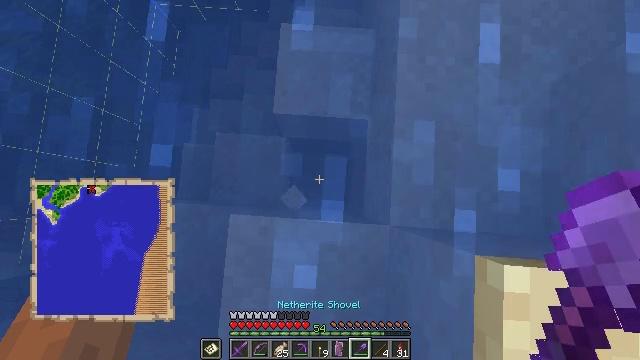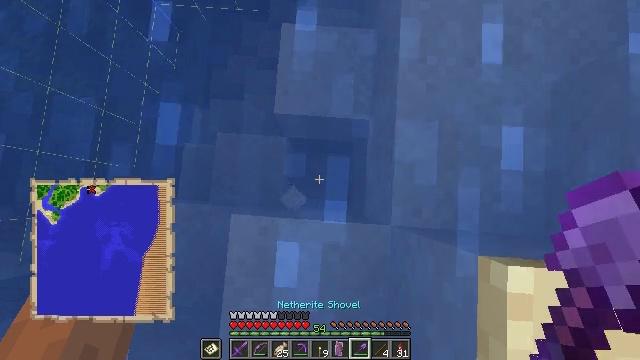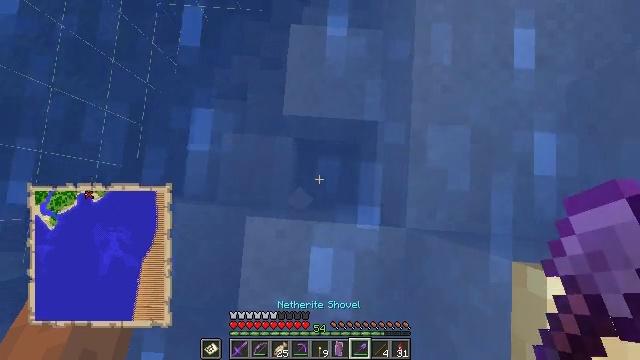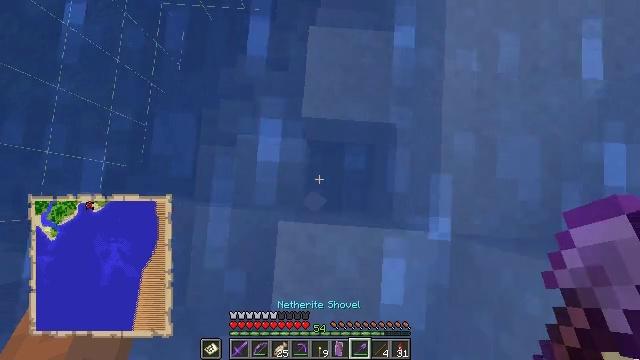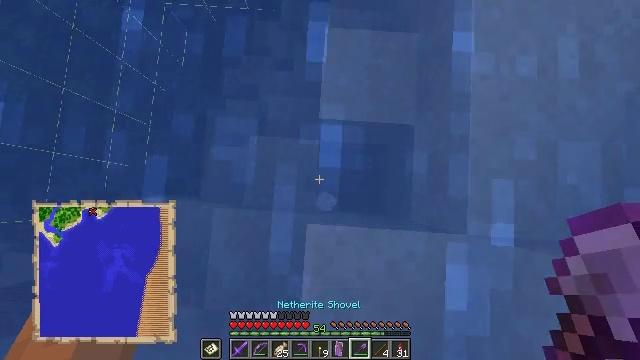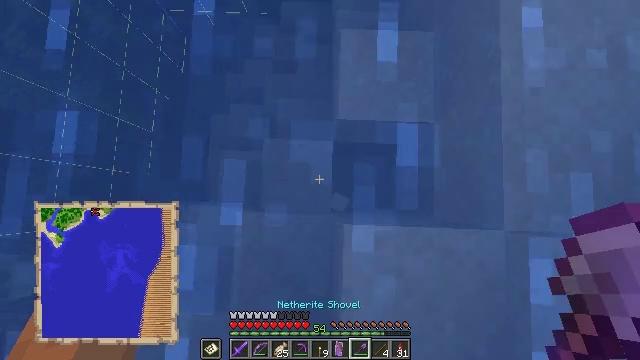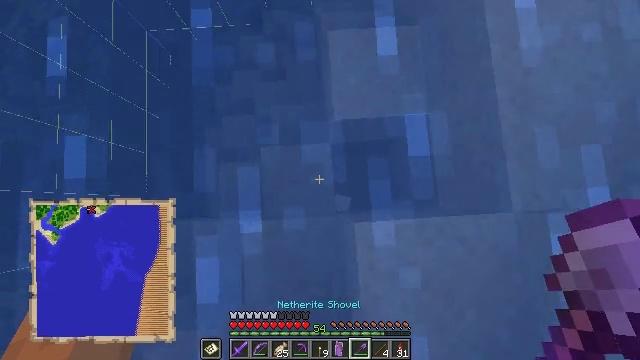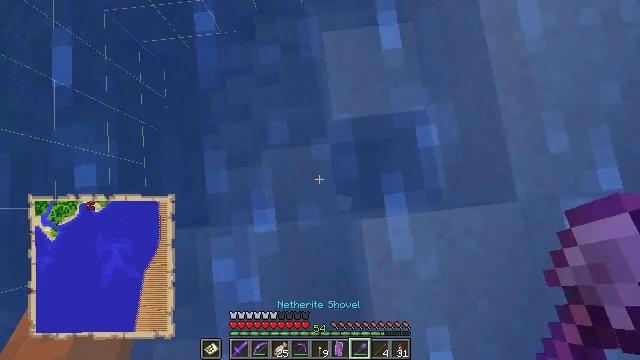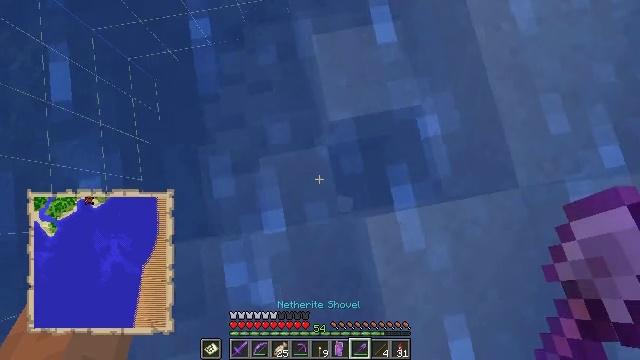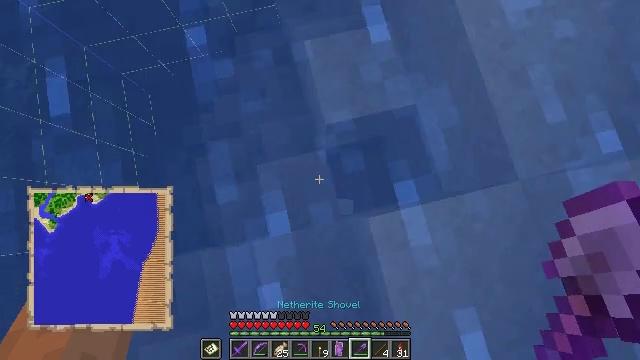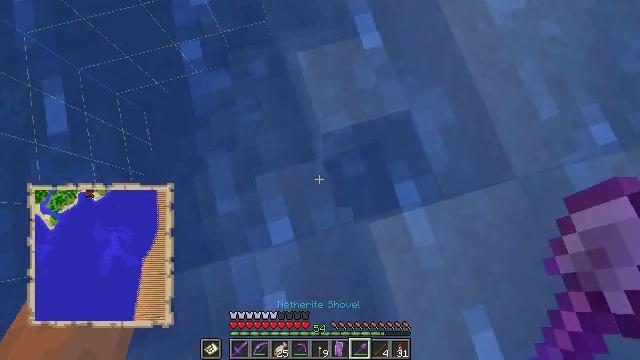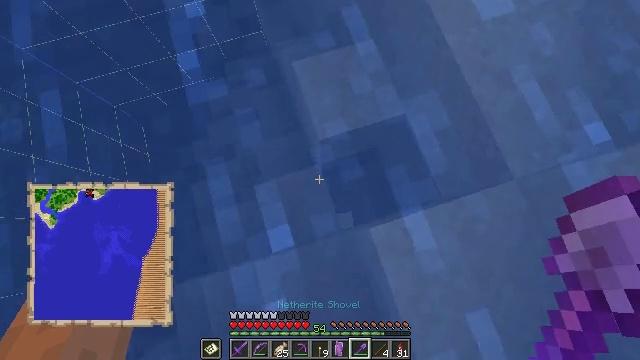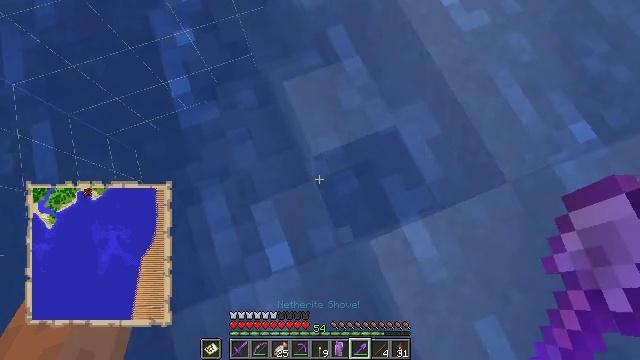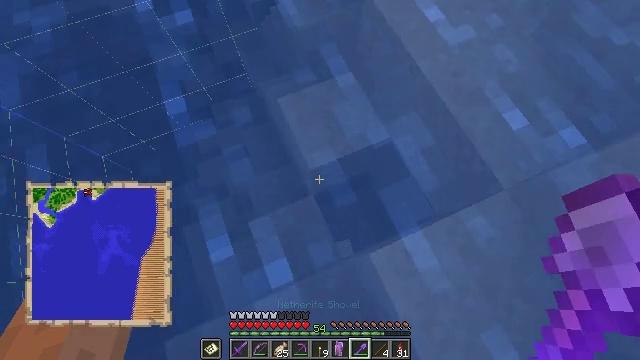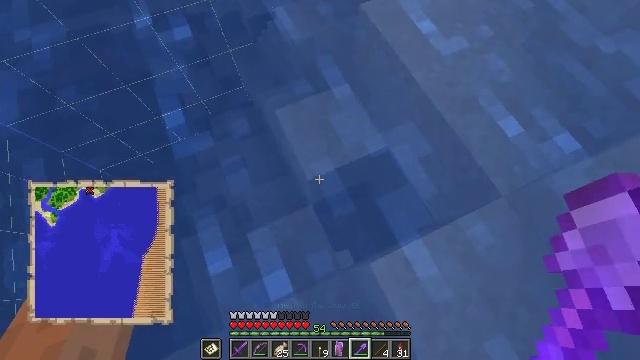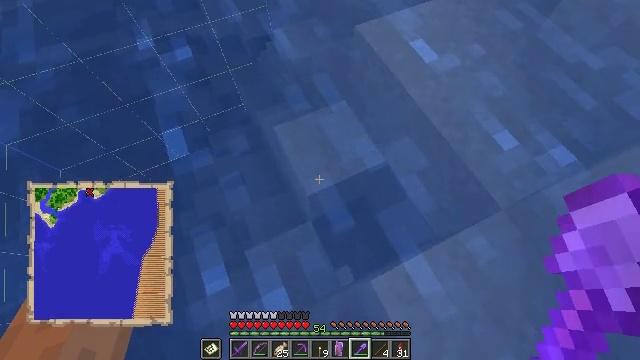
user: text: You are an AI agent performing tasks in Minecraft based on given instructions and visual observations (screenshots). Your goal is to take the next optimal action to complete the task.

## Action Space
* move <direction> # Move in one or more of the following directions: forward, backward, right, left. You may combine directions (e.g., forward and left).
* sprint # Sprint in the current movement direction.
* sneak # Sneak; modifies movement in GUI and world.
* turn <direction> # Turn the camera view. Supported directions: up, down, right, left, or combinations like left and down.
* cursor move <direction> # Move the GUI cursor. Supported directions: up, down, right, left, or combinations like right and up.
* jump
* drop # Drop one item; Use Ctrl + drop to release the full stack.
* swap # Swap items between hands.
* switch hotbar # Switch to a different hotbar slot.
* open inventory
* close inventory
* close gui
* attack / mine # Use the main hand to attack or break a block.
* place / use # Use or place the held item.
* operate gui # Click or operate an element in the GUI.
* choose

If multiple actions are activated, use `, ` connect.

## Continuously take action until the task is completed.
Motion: motion action
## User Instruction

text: Gather sand from the desert.
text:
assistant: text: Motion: move left
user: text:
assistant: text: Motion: move left
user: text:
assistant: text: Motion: move left
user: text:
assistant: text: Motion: move left
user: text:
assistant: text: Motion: turn right
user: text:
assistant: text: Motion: turn right
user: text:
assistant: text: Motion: turn right
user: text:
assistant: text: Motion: turn right
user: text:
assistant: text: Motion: turn right and up
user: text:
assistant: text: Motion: turn right and up
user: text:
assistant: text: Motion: turn right and up
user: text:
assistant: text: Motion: turn right and up
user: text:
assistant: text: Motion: turn right and up
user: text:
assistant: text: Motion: turn right and up
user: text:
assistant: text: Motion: turn up
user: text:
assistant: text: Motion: no_op
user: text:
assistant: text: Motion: no_op
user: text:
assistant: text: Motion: attack / mine
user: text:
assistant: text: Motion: attack / mine
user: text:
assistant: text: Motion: attack / mine
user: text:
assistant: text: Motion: attack / mine
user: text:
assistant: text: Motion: attack / mine
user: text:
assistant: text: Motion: attack / mine
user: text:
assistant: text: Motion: turn right and down, attack / mine
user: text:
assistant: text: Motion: turn right and down, attack / mine
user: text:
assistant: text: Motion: turn right and down, attack / mine
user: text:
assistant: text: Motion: turn right, attack / mine
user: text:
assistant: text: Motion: turn right and up, attack / mine
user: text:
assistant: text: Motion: turn right, attack / mine
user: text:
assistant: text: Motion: attack / mine